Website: crate-barrel
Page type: receipt
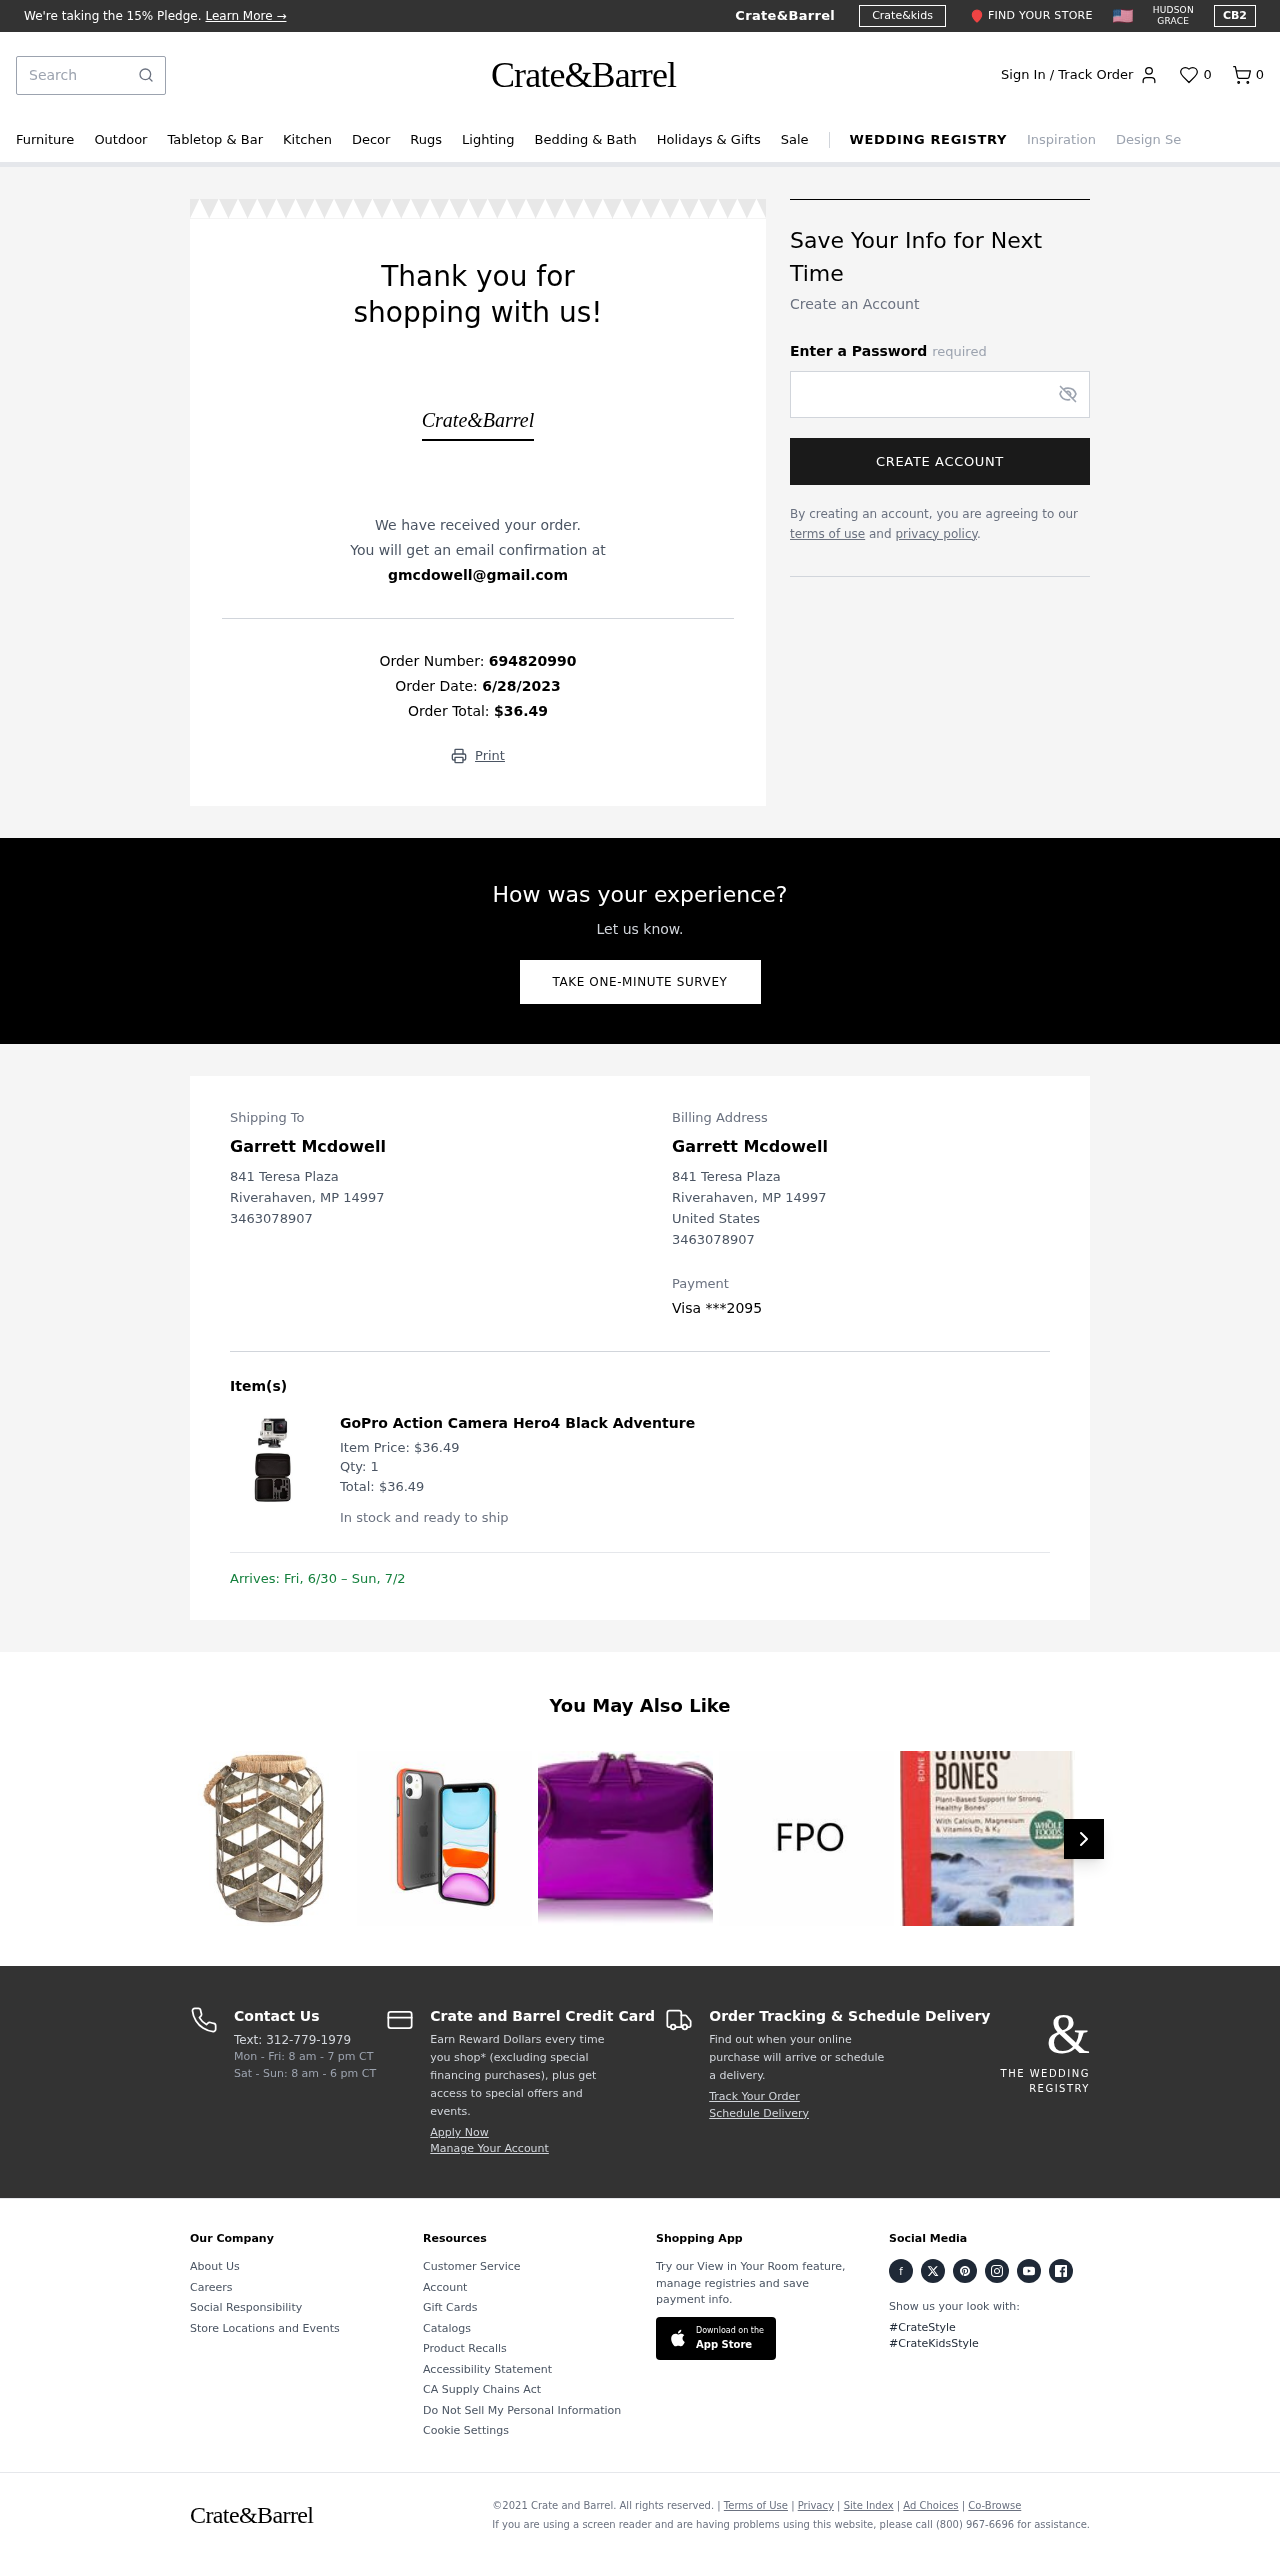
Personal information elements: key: PII_CARD_LAST4
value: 2095
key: PII_CARD_TYPE
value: Visa
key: PII_CITY
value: Riverahaven
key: PII_COUNTRY
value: United States
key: PII_EMAIL
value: gmcdowell@gmail.com
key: PII_FULLNAME
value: Garrett Mcdowell
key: PII_PHONE
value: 3463078907
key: PII_POSTCODE
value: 14997
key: PII_STATE_ABBR
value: MP
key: PII_STREET
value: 841 Teresa Plaza
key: PII_FULLNAME2
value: Garrett Mcdowell
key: PII_STREET2
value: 841 Teresa Plaza
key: PII_CITY2
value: Riverahaven
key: PII_STATE_ABBR2
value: MP
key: PII_POSTCODE2
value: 14997
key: PII_PHONE2
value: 3463078907
Product elements: key: PRODUCT1_NAME
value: GoPro Action Camera Hero4 Black Adventure
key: PRODUCT1_PRICE
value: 36.49
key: PRODUCT1_QUANTITY
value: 1
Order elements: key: ORDER_NUM_ITEMS
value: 0
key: ORDER_ID
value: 694820990
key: ORDER_DATE
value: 6/28/2023
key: ORDER_TOTAL
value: $36.49
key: ORDER_ITEM_TOTAL
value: $36.49
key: ORDER_DELIVERY_DATE
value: Fri, 6/30 – Sun, 7/2
Search elements: key: HEADER_SEARCH
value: Search
Other elements: key: FAVORITES_COUNT
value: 0